Question: Is it possible to specifically target the Blackberry browser via css to resolve the hidden text issue in the image below?

The following css is currently applied:
'''
input.searchfield {
-webkit-appearance: none;
-webkit-border-radius:0px;
color: #666666;
}
'''
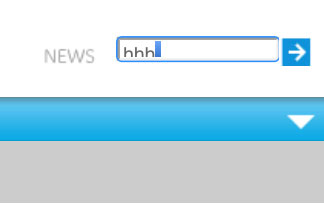
Answer: I don't think it's possible to target Blackberry's proprietary browser using CSS alone.
A few things that might work:
- - -
Remember, the webkit declarations above won't be understood by Blackberry's browser.
It's difficult to get form fields to render consistently across multiple platforms to I wouldn't beat myself up over not having everything exactly the same on each.